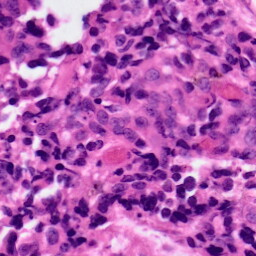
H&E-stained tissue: Ovarian